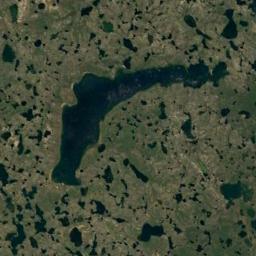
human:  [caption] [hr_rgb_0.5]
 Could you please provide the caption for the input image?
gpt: There is a crescent-shaped lake in this wetland .

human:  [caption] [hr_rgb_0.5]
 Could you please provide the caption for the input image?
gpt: The wetland consists of dry and green plants and water .

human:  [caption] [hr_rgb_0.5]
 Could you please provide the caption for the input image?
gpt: Lots of green plants are in the wetland .

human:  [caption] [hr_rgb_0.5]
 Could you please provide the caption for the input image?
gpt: The blue lake in a wetland is covered by large swaths of grumous vegetation .

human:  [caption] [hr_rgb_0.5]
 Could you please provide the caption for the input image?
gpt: There are many water areas on the wetland .